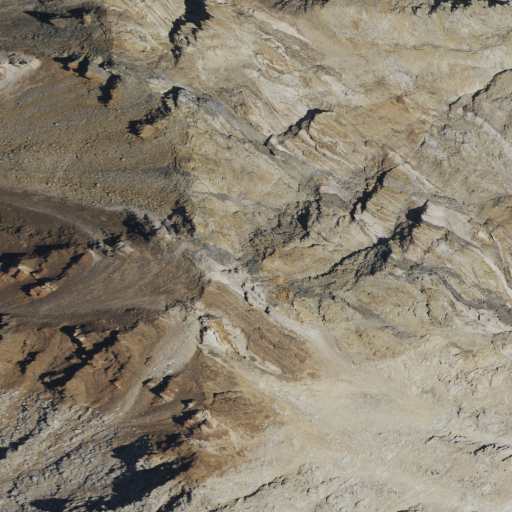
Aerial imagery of mountain in California named Mount Perkins containing barren land and shrub